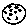
Label: moon